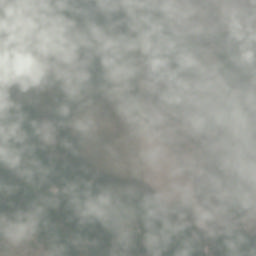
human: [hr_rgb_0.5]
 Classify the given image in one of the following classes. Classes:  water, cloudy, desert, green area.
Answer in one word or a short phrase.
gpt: cloudy